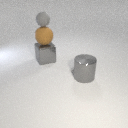
large gray metal cube below large brown rubber sphere